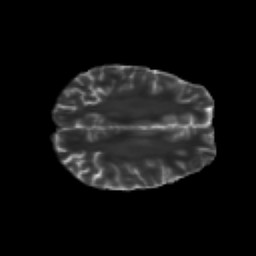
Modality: T2w
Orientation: axial
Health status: healthy
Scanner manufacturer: siemens
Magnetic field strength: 3 T
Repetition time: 10 s
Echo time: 0.092 s